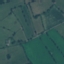
Land use / land cover class: Pasture